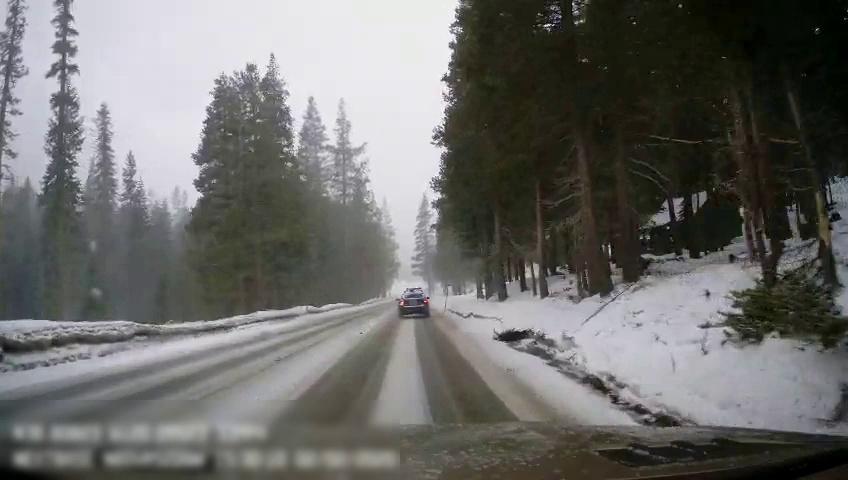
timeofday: Day
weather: Snowy
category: Drivable Space
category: Vehicles | SUV